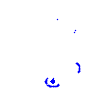
Particle: kaon